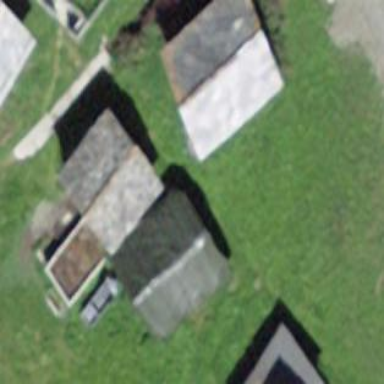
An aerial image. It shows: Farm building.